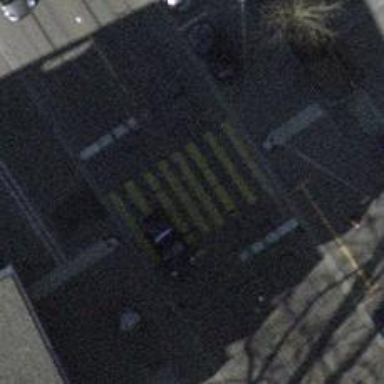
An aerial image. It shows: Zebra crossing with traffic signals. The crossing is marked by traffic lights.